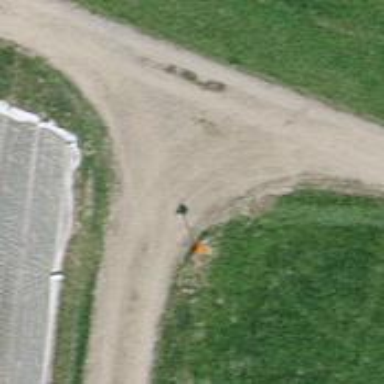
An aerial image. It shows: Aerial marker.